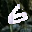
Label: 6